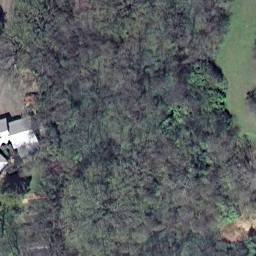
Label: forest